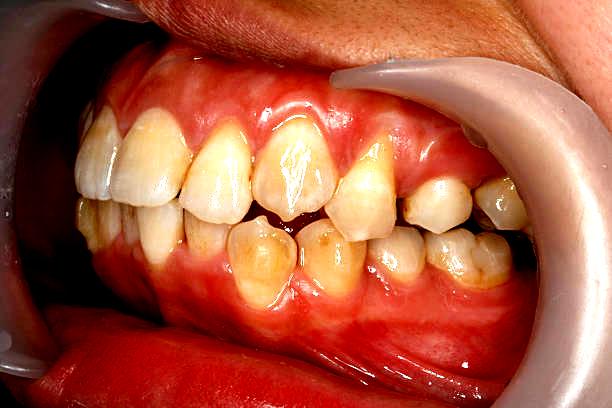
Condition: Calculus